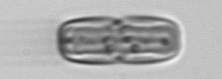
Label: Ephemera